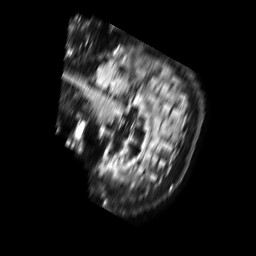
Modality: FLAIR
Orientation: sagittal
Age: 82
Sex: female
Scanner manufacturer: philips
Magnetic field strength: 1.5 T
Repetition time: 6 s
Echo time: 0.1027 s